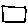
Label: square